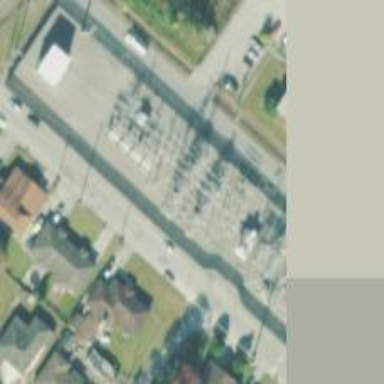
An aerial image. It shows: There is distribution substation enclosed by fence.